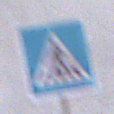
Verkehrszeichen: FussgaengerueberwegRechts
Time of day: MorningAfternoon
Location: Outdoor (Urban)
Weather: PartlyCloudy
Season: NotSpecified
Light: Natural